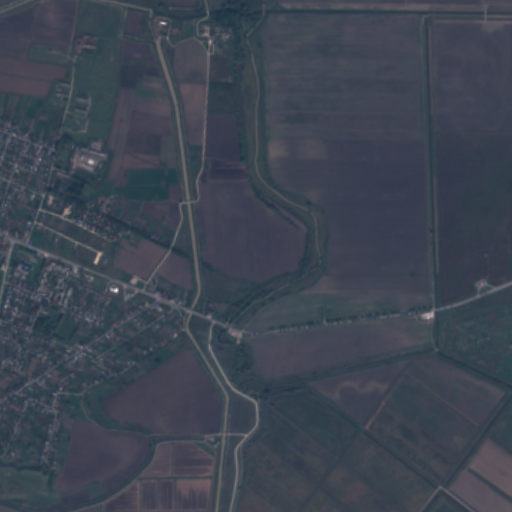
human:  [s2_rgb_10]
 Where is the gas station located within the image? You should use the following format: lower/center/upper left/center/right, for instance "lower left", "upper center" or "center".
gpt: The gas station is located in the center left of the image.
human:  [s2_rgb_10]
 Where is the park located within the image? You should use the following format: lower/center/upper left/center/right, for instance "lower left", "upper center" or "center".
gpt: The park is located in the lower left of the image.
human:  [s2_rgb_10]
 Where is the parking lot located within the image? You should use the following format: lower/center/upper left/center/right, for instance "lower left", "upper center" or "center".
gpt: The parking lot is located in the center of the image.
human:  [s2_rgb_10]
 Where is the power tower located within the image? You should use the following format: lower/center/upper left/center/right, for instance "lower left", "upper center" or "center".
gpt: The power tower is located in the upper of the image.
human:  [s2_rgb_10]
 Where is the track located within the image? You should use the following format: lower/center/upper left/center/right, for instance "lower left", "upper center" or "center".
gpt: The track is located in the center left of the image.
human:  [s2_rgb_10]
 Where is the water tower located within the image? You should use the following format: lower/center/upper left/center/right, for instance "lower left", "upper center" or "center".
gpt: The water tower is located in the lower left of the image.
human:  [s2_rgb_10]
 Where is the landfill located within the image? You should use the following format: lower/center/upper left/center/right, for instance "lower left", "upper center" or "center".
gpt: There is no landfill in the image.